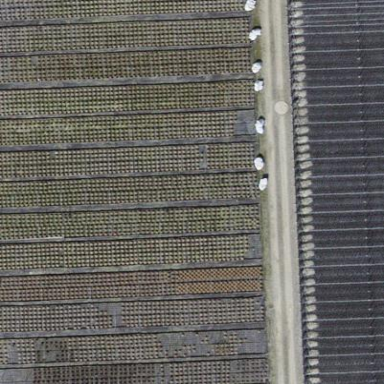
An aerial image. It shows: Plant nursery.